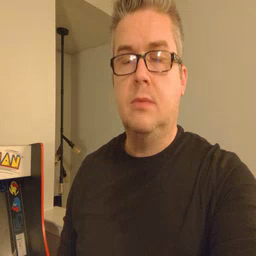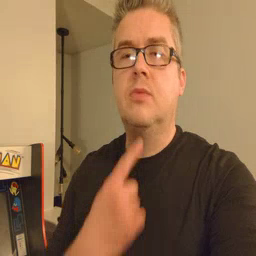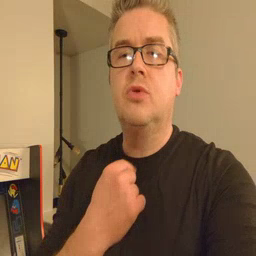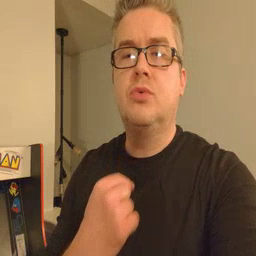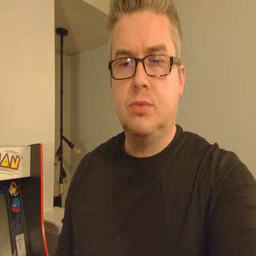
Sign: thirsty